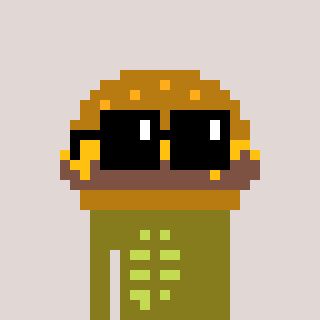
a pixel art character with square black sunglasses, a burger-shaped head and a gunk-colored body on a warm background